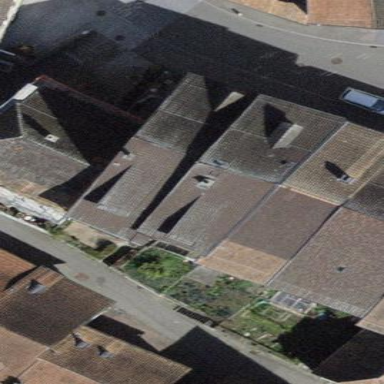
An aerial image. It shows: Building with tiled roof.